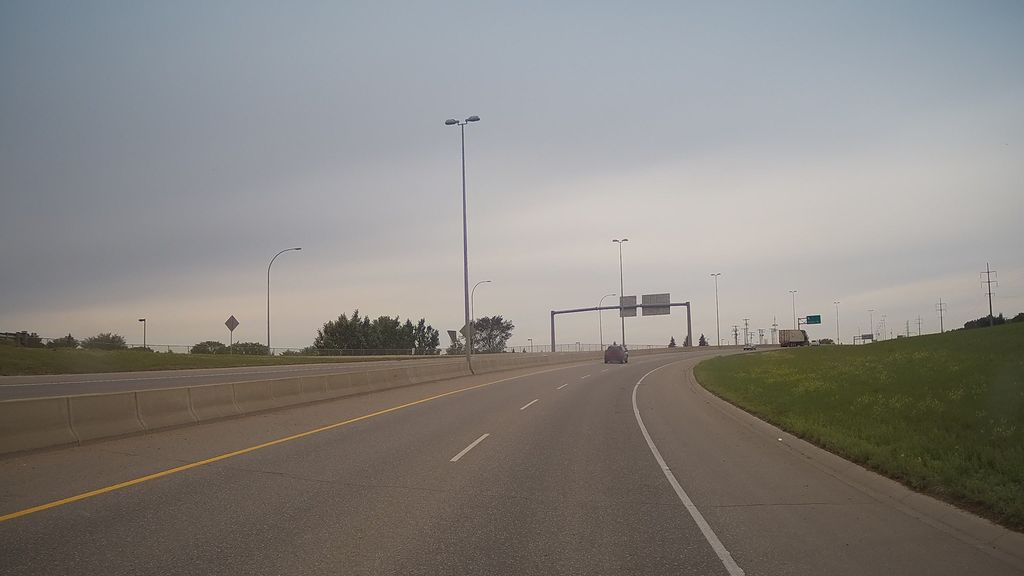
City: saskatoon